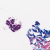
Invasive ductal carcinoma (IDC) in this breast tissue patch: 0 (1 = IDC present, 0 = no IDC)